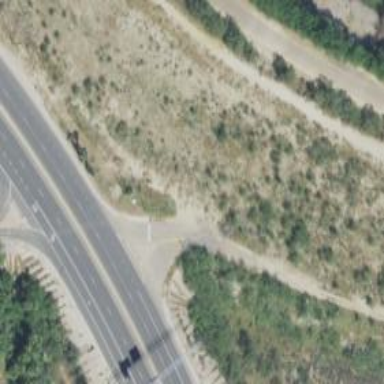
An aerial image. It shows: Trunk link highway.